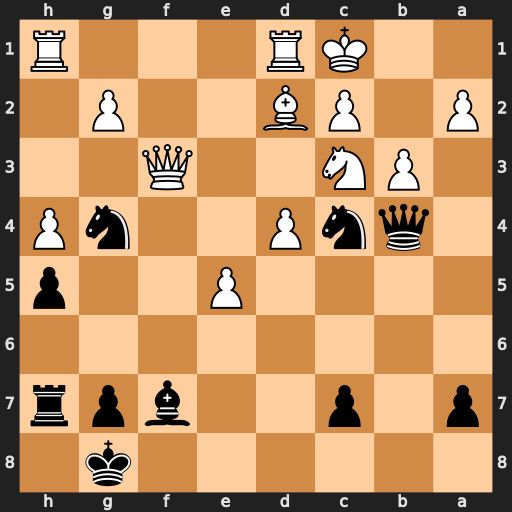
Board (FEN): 6k1/p1p2bpr/8/4P2p/1qnP2nP/1PN2Q2/P1PB2P1/2KR3R
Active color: b
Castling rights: -
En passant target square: -
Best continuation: Qa3+ Kb1 Qb2#